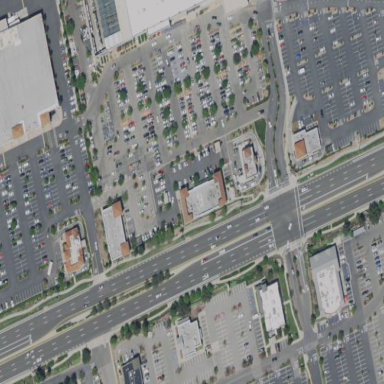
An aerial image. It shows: Retail area.